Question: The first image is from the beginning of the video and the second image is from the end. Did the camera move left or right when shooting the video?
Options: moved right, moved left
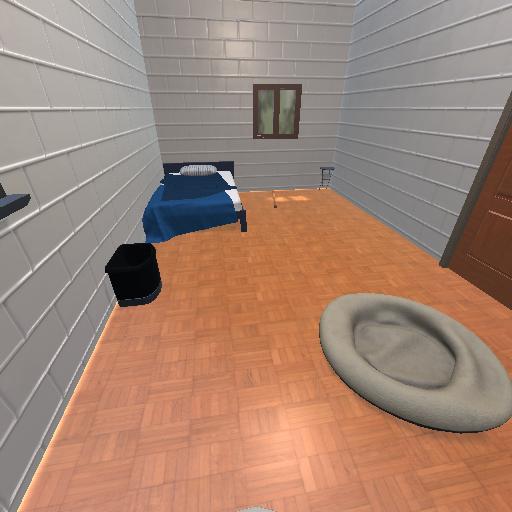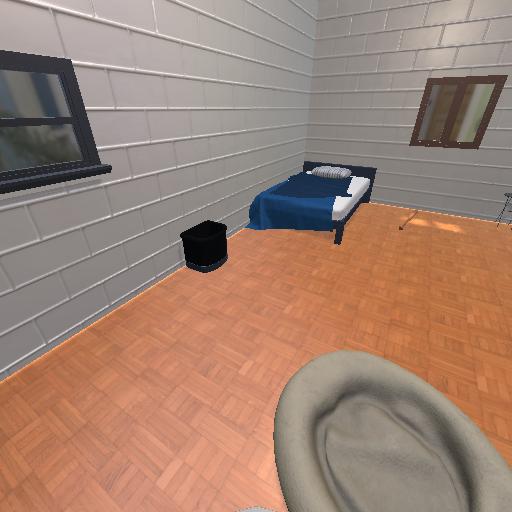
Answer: moved right